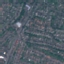
Label: Residential